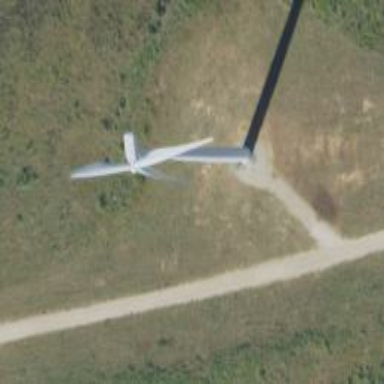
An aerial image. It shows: Wind turbine generator that utilizes wind as its source for generating electricity. It is of the horizontal axis type.